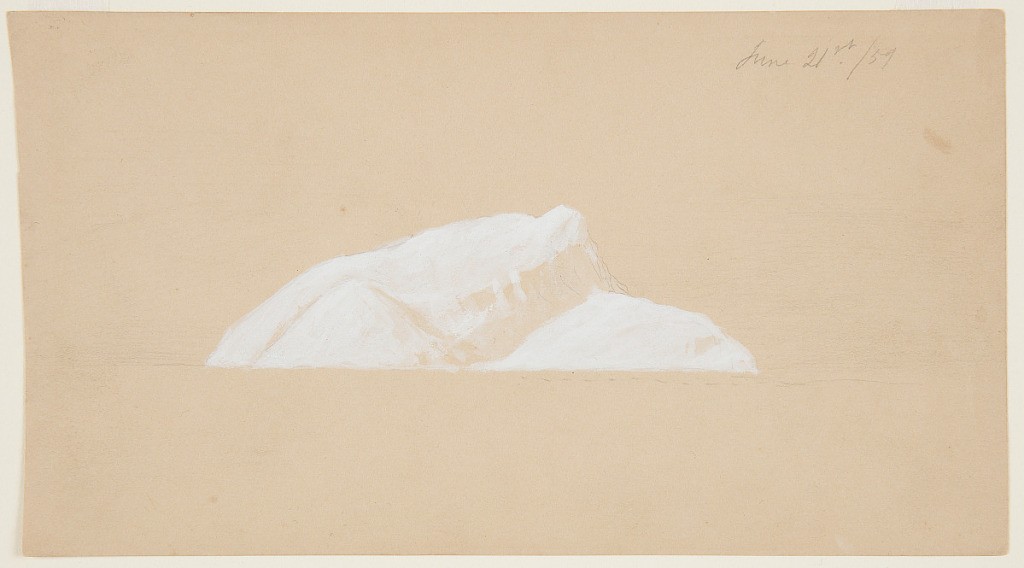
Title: Iceberg near Cape Race, Canada
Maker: Frederic Edwin Church, American, 1826–1900
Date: June 21, 1859
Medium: Graphite and white gouache on light brown paper
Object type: Drawing
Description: Seascape sketch showing a view of a single iceberg off the coast of Newfoundland and Labrador, Canada. Situated at center, the berg roughly semicircular in shape, with a truncated knob at upper right and a conical slope at lower left. Hazy atmosphere is faintly rendered by soft pencil scratches at left and right.